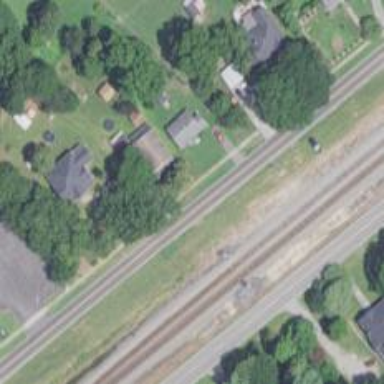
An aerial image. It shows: Signal box along the railway.